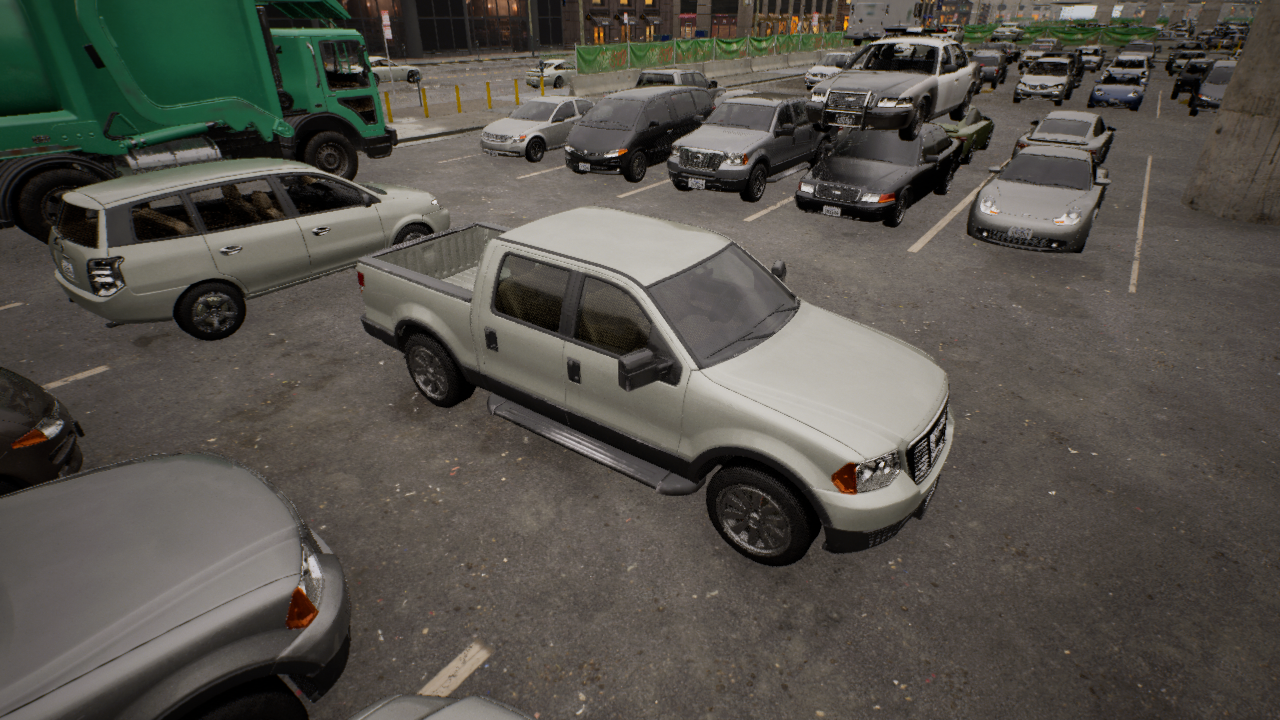
Venue: arterial
Lighting: golden hour
Vehicle rig: pickup